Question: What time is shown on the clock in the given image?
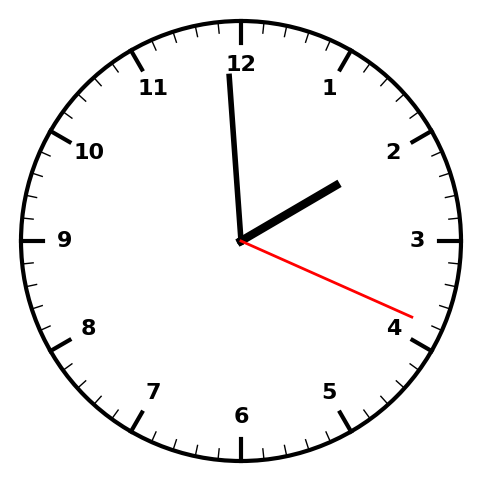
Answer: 01:59:19